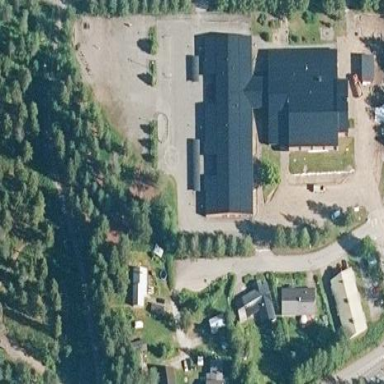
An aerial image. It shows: School building.